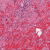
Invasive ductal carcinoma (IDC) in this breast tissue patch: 0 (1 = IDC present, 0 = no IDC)